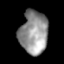
Tissue: lung
Cell type: Others
Senescence score: 0.2361
Nuclear area (px): 1186
Mean DAPI intensity: 146.319